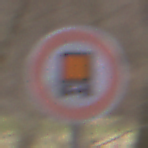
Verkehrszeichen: VerbotKennzeichnungspflichtigeKraftfahrzeugeGefaehrlicheGueter
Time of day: MorningAfternoon
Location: Outdoor (Nature)
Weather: Overcast
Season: Autumn
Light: Natural